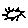
Label: sun